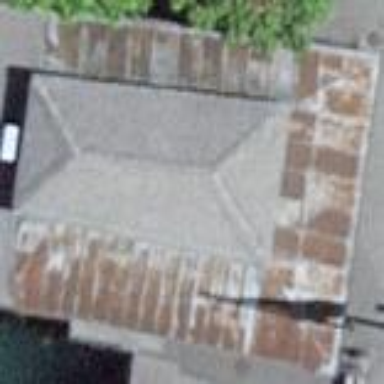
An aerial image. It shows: View of roof of building.